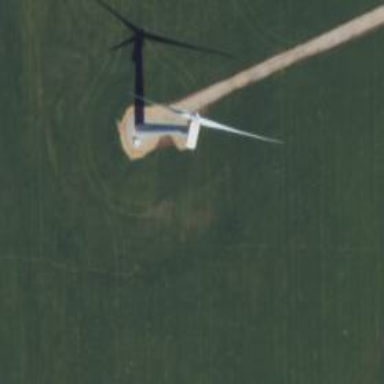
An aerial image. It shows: Industrial building with wind turbine generator. The generator is horizontal axis wind turbine.